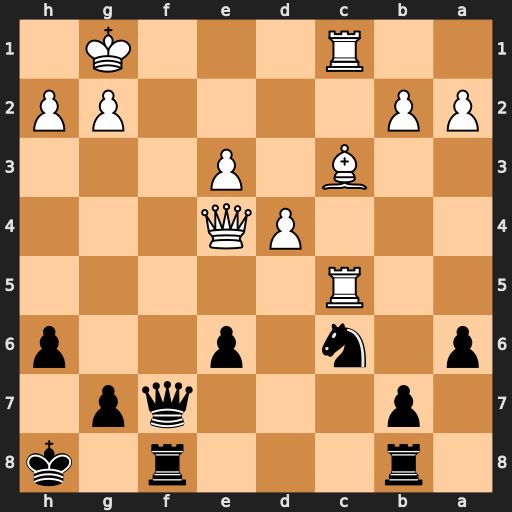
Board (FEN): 1r3r1k/1p3qp1/p1n1p2p/2R5/3PQ3/2B1P3/PP4PP/2R3K1
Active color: b
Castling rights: -
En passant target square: -
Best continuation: Qf2+ Kh1 Qf1+ Rxf1 Rxf1#